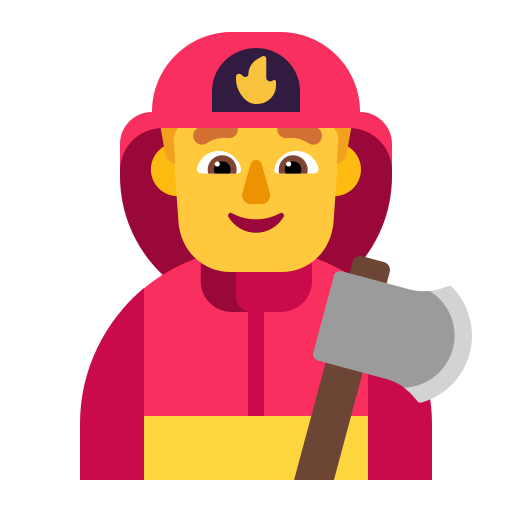
man firefighter flat default